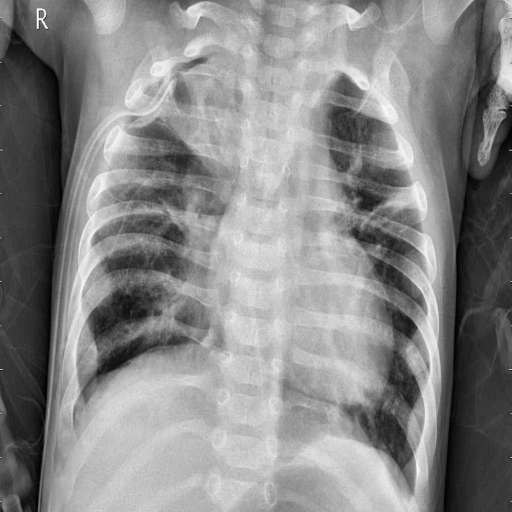
Finding: PNEUMONIA